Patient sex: M
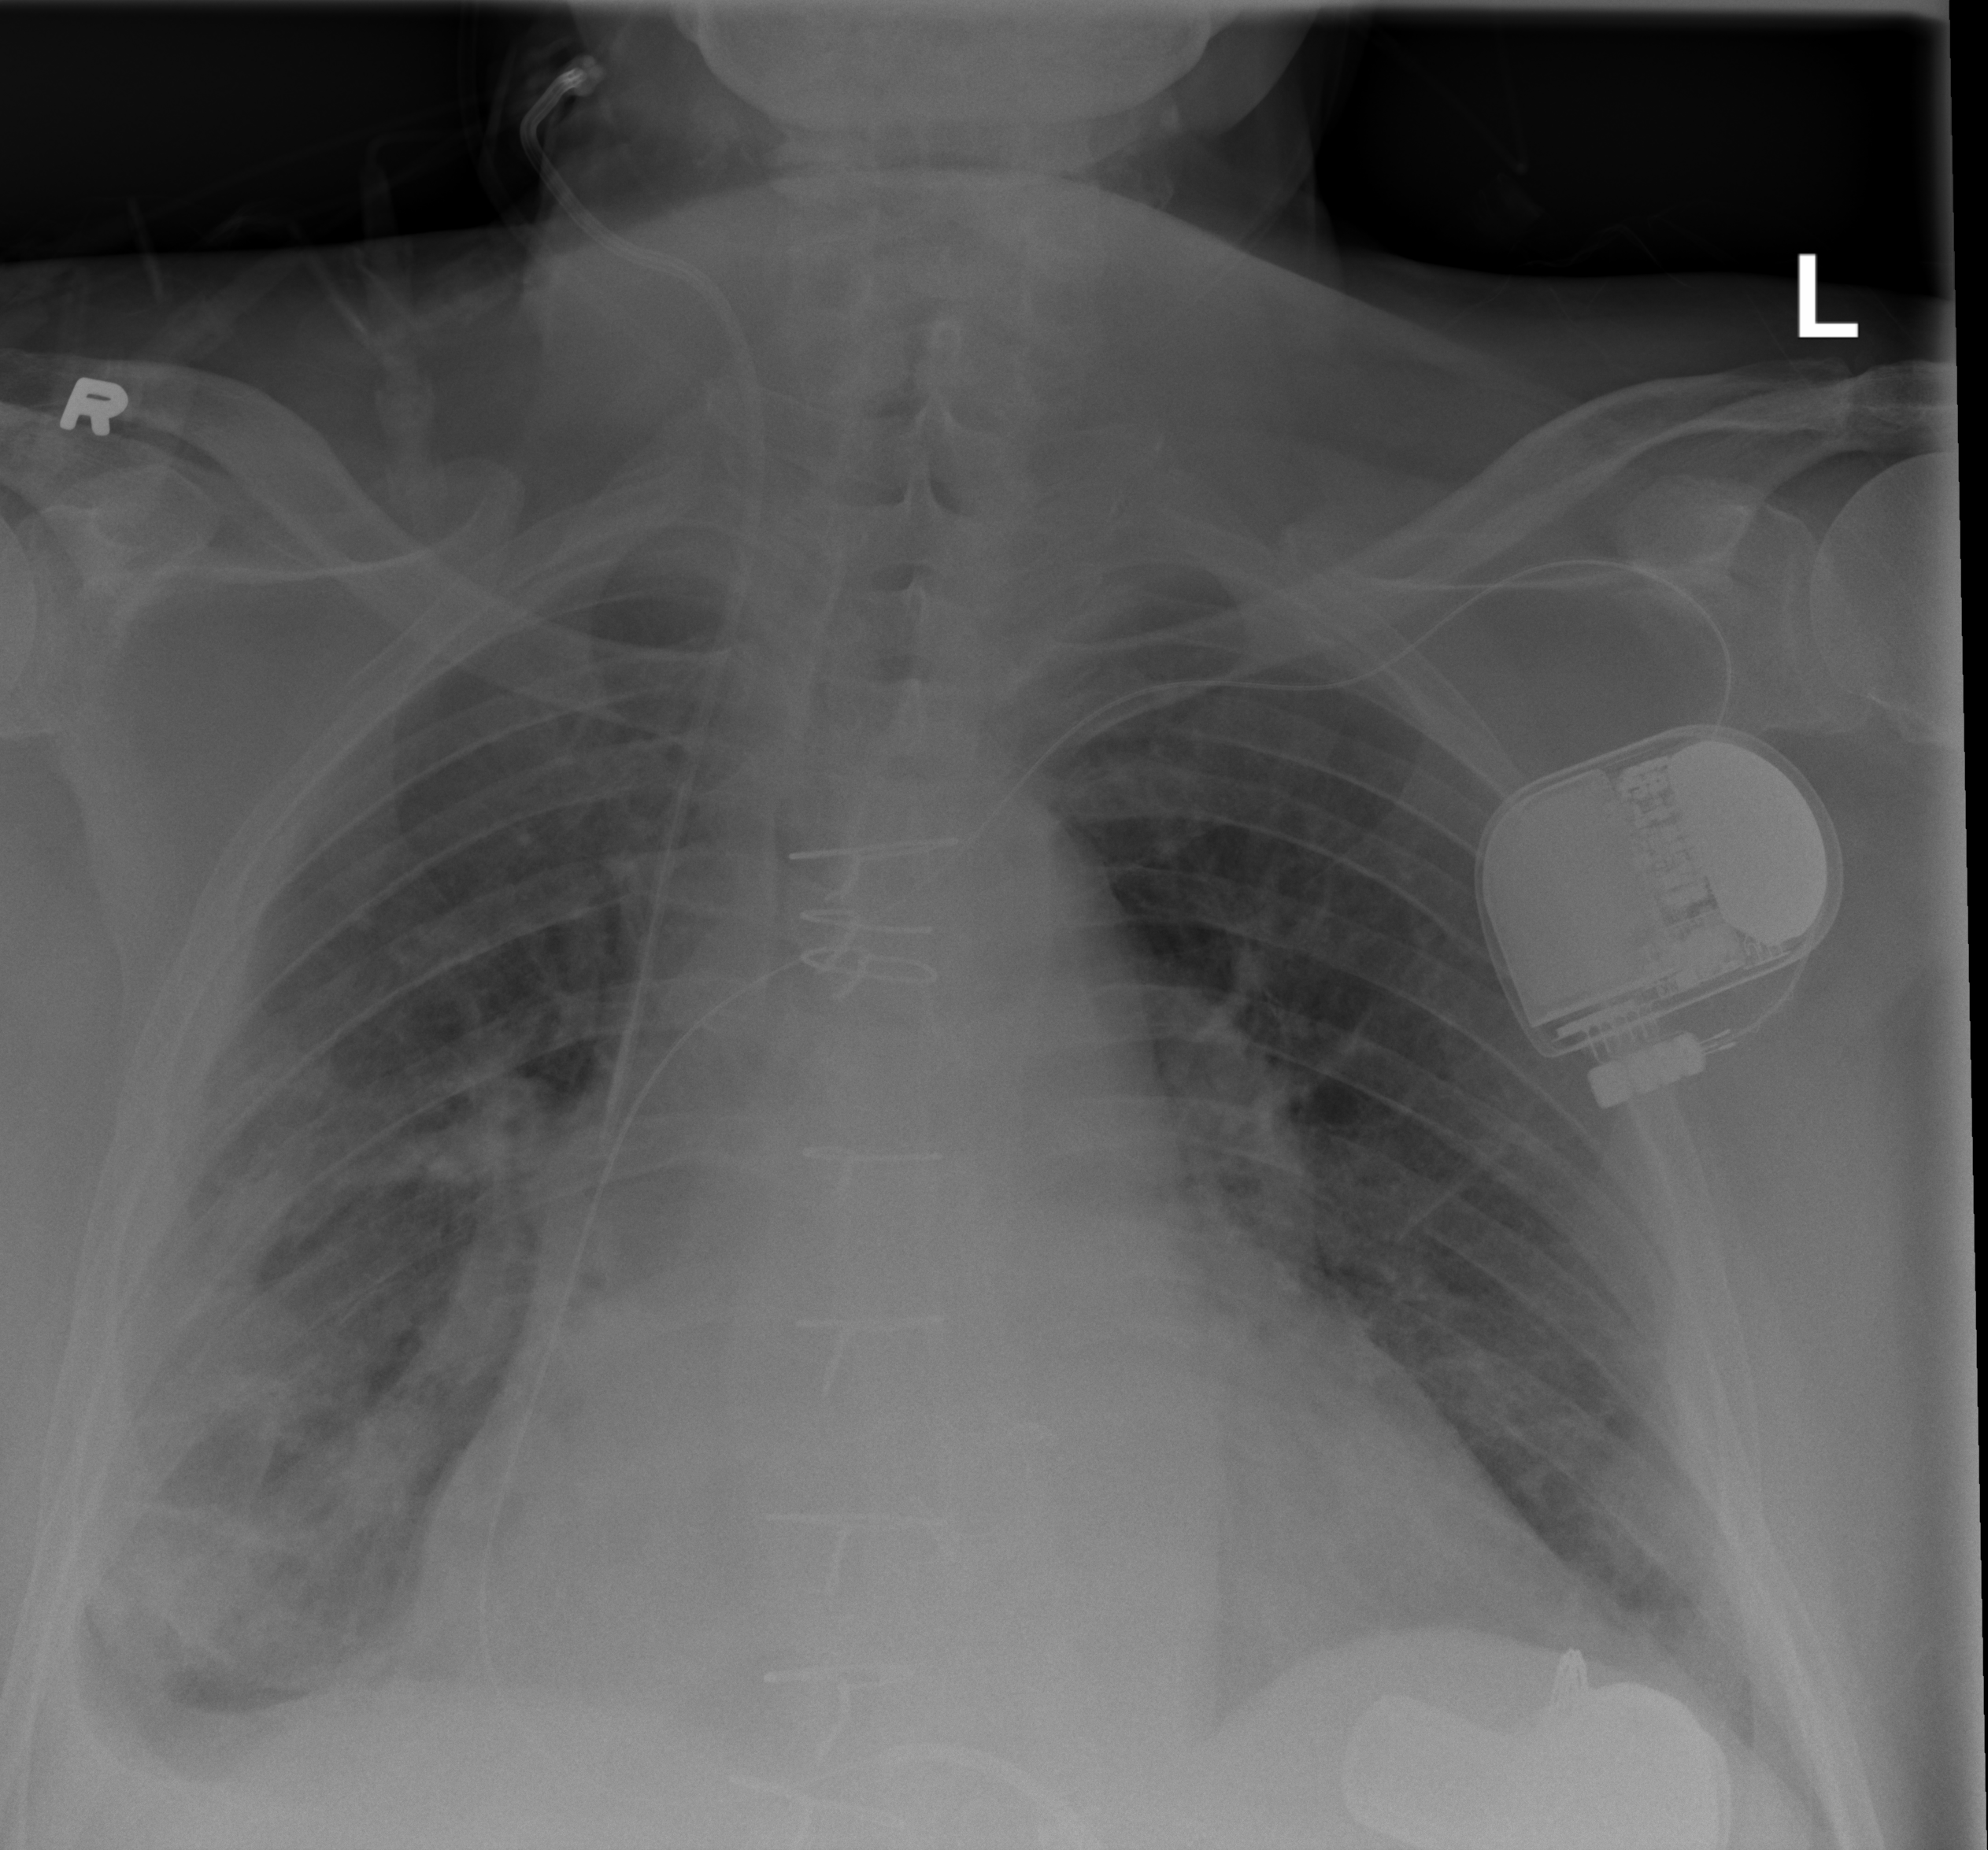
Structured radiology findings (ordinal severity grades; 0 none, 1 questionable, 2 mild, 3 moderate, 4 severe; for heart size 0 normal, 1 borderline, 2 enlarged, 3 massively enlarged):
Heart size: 2
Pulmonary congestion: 2
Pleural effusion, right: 2
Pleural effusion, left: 0
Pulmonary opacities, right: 3
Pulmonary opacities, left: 0
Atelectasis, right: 3
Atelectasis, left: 0